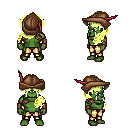
a pixel art fantasy rpg character, male body template, orc, green skin, leather shoulder armor, gold greaves, gold princess hairstyle, leather cap, leather bracers, four views (front, back, left, right), 2x2 character sprite sheet, small pixel art, hard edges, no anti-aliasing